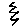
Label: zigzag